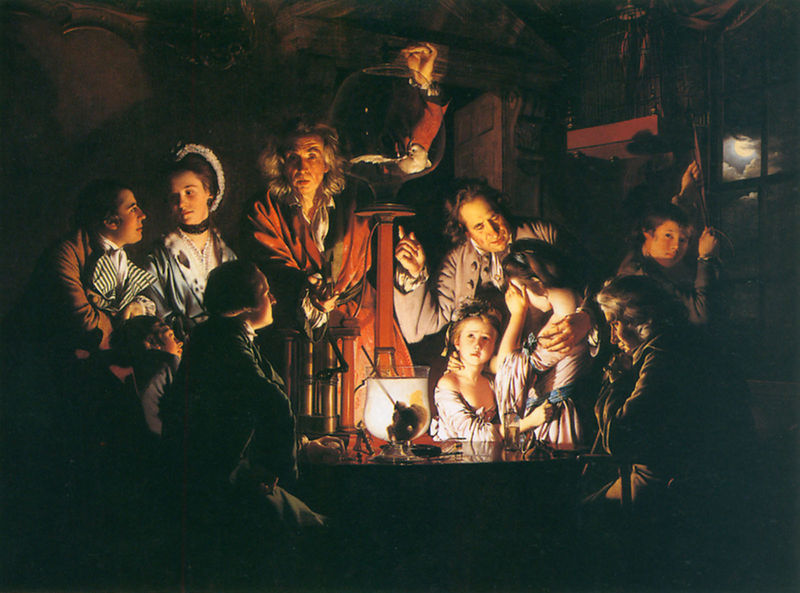
Titel: Das Experiment mit dem Vogel in der Luftpumpe
Künstler: Joseph Wright
Institution: London, National Gallery
Schlagwörter: dunkel, gemälde, gruppe, mann, schatten, vogel, frauen, menschen, braun, fenster, frau, glas, hell, köpfe, lampe, licht, männer, nacht, tisch, weiss, blick, rot, gesellschaft, taube, innenraum, haare, familie, kind, paar, traurig, stock, umarmung, zuschauer, vorführung, angst, kerze, nachdenklich, mond, weinen, gebet, forschung, vollmond, spannung, experiment, physik, alchemie, verscuh, 1900, 1850, locken#, vakuum